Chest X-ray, PA view. Patient: 29 years old, sex M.
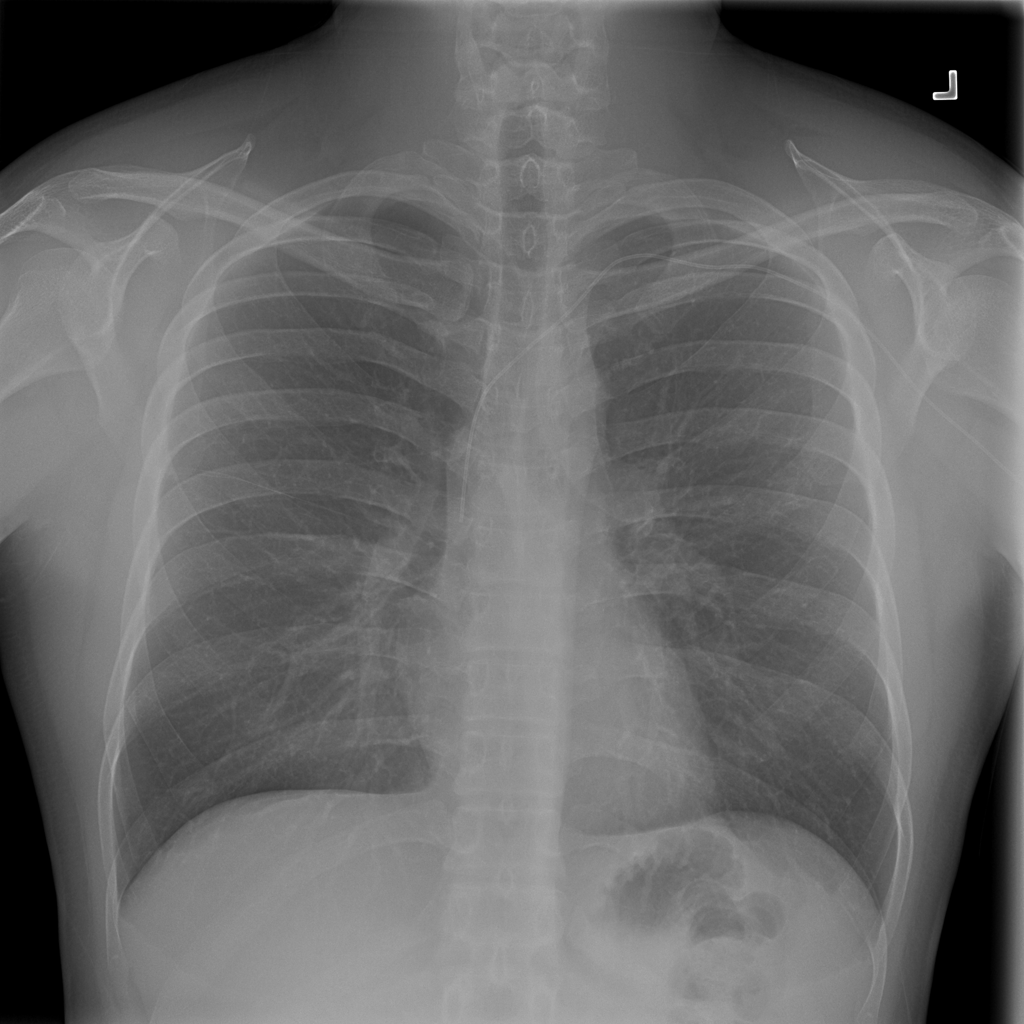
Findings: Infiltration